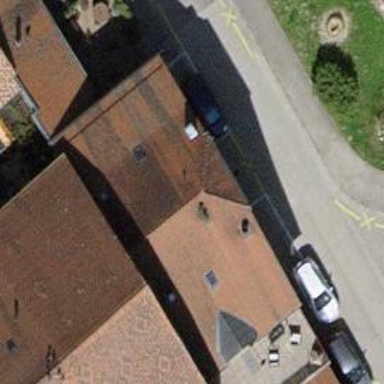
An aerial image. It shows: Restaurant.